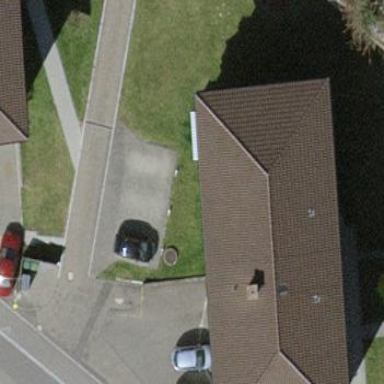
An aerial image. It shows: Building with gabled roof.